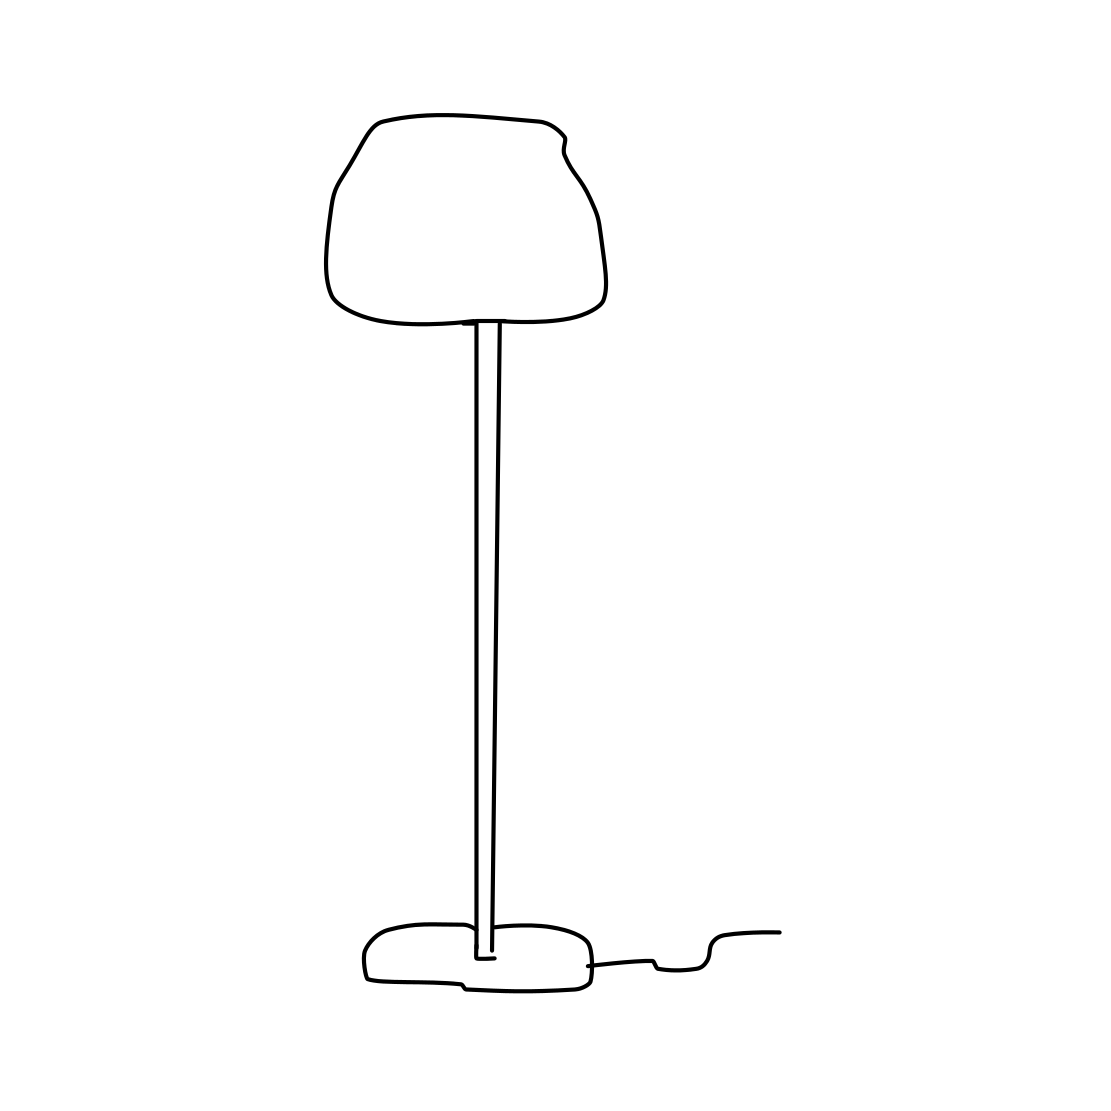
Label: floor lamp